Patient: sex M, age 29
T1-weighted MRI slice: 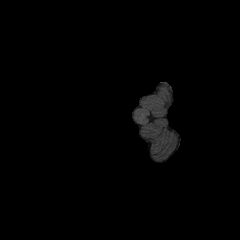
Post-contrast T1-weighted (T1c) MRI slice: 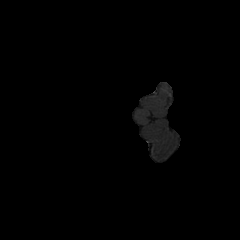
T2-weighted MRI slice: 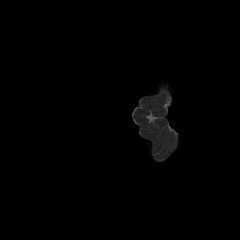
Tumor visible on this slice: no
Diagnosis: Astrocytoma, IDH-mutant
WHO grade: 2